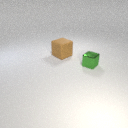
small green metal cube to the right of large brown rubber cube